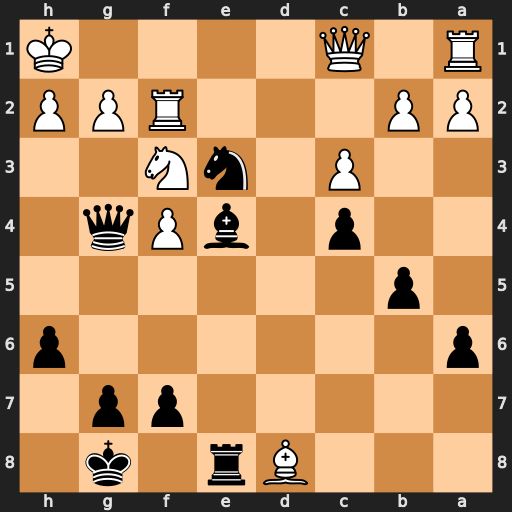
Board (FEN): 3Br1k1/5pp1/p6p/1p6/2p1bPq1/2P1nN2/PP3RPP/R1Q4K
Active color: b
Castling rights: -
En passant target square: -
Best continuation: Nxg2 Qg1 Bxf3 Rxf3 Qxf3